Question: I am making a dynamic slide show.
I am trying to get some text that I assign dynamically to align itself centrally and vertically within a box.
So far, I have:
HTML
'''
<body>
<div class="slide">
<span class="content">
<b>Hello. This text needs to be:</b><br><br>
- left-aligned but <br>
- centered in the grey box<br>
- even if it changes<br>
- the center of the white box <br>
should equal center of grey one.
</span>
</div>
</body>
'''
CSS
'''
.slide {
position:relative;
background-color: #ddd;
width: 300px;
height: 300px
}
.content {
position: absolute;
top: 30%;
left: 15%;
background-color: #fff;
}
'''
OUTPUT

This doesn't work because if the text changes, it will no longer be central. Anyone have any ideas how to fix this?
<URL>
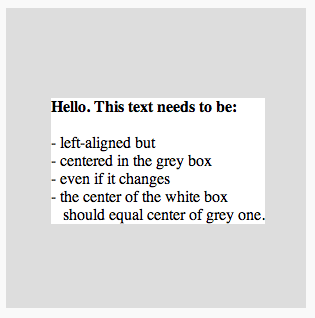
Answer: This does what you want, but relies on 'display: table-cell' which isn't supported by older browsers.
'''
.slide {
position:relative;
background-color: #ddd;
display: table-cell;
width: 300px;
height: 300px;
text-align: center;
vertical-align: middle;
}
.content {
background-color: #fff;
display: inline-block;
width: auto;
height: auto;
margin-left: auto;
margin-right: auto;
text-align: left;
}
'''
I don't think there is a solution for older browsers that doesn't change the HTML.
EDIT: you don't need a fixed height for '.content'
EDIT: removed 'border: 1px solid gray' used for debugging.
EDIT: changed as per @Shomz suggestion (with new, different criteria for '.content' width).